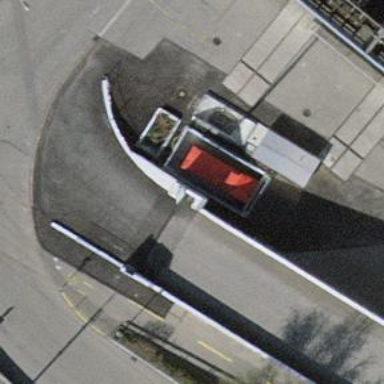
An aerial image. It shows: Lift gate barrier.